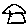
Label: house